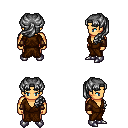
a pixel art fantasy rpg character, male body template, human, tanned skin, brown robe, metal pants, gray princess hairstyle, leather bracers, metal boots, four views (front, back, left, right), 2x2 character sprite sheet, small pixel art, hard edges, no anti-aliasing